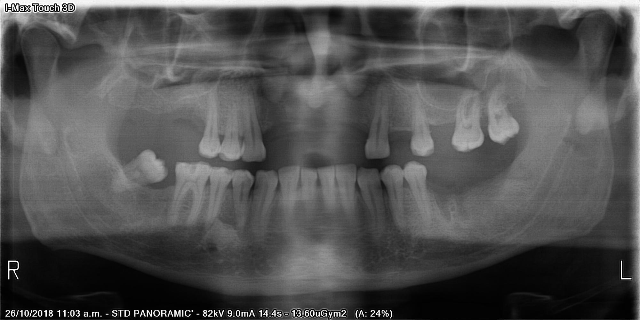
adult